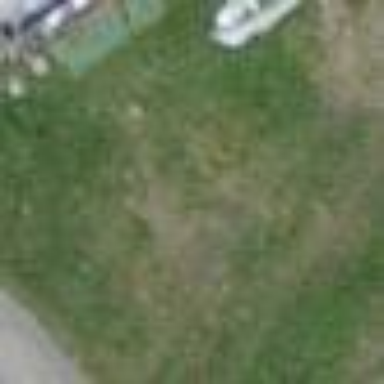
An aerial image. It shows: Camping pitch for tourists.